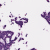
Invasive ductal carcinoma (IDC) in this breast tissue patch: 1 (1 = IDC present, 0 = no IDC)